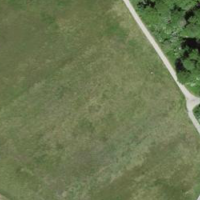
EUNIS habitat code: 52
Species observed at this site:
Euonymus europaeus
Prunus padus